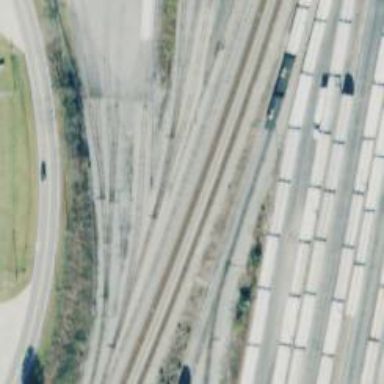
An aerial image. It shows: Rail spur service.